【题型】解答题　【知识点】平面几何　【难度】medium
如图，\(\text{Rt}\triangle ABC\) 中，\(\angle ABC = 90^\circ\)，\(BC = 2\)，\(\tan \angle ACB = \frac{1}{2}\)，过点 \(A\) 的直线 \(l\) 与边 \(BC\) 平行，点 \(O\) 在射线 \(BA\) 上，\(\odot O\) 是以 \(O\) 为圆心，\(OB\) 为半径的圆.

(1) 当直线 \(AC\) 与 \(\odot O\) 相切时，求 \(OB\) 的长；

(2) 当直线 \(l\) 与 \(\odot O\) 相交时，交点记为点 \(E\)、\(F\)，且点 \(E\) 在点 \(F\) 的右边；以 \(C\) 为圆心、\(CE\) 为半径长作 \(\odot C\) 与 \(\odot O\) 的另一个交点记为 \(G\)。

$\text{\textcircled{1}}$ 若四边形 \(ABCE\) 是矩形，求 \(OB\) 的长；

$\text{\textcircled{2}}$ 若 \(\triangle AEC\) 是以 \(AE\) 为腰的等腰三角形，求 \(\angle AEG\) 的正切值.
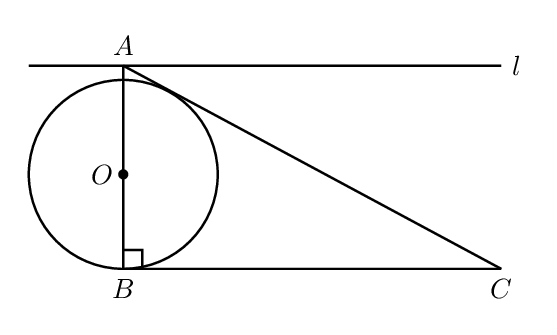
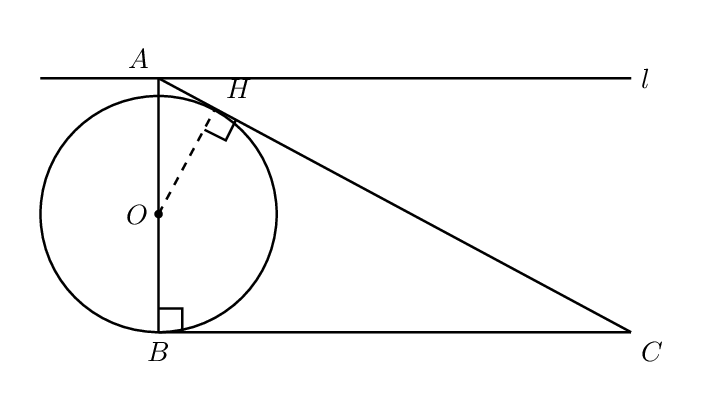
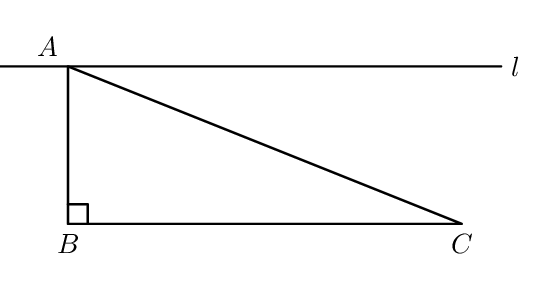
【解答】
\pagestyle{empty}
\noindent
【详解】（1）解：作 \(OH \perp AC\) 于 \(H\)，

\(\because AC\) 与 \(\odot O\) 相切

\(\therefore\) 设 \(OB = OH = r\),

在 \(\text{Rt}\triangle ABC\) 中

\(BC = 2\), \(\tan \angle ACB = \frac{1}{2}\),

\(\therefore AB = BC \cdot \tan \angle ACB = 1\),

\(\ AC = \sqrt{5}\), \(\sin \angle BAC = \frac{2\sqrt{5}}{5}\).

\(\therefore OA = 1 - r\).

在 \(\text{Rt}\triangle OAH\) 中

\(\sin \angle BAC = \frac{OH}{OA}\),

\(\therefore \frac{r}{1 - r} = \frac{2\sqrt{5}}{5}\),

\(\therefore r = 2\sqrt{5} - 4\),

(2) $\text{\textcircled{1}}$ \(\because\) 四边形 \(ABCE\) 是矩形,

\(\therefore AE = BC = 2\),

设 \(OB = OE = r\), 则 \(OA = r - 1\),

在 \(\text{Rt}\triangle OAH\) 中, \(OA^2 + AE^2 = OE^2\),

\(\therefore (r - 1)^2 + 2^2 = r^2\),

\(\therefore r = \frac{5}{2}\),

\(\therefore OB = \frac{5}{2}\);

$\text{\textcircled{2}}$ 若 \(\triangle AEC\) 是以 \(AE\) 为腰的等腰三角形,

那么 \(AE = AC\) 或 \(AE = CE\).

设 \(OC\) 与 \(l\) 相交于点 \(P\),

\(\because \odot O\) 与 \(\odot C\) 相交于 \(E\), \(G\),

\(\therefore OC \perp EG\),

又 \(\because \angle OAP = 90^\circ\),

\(\therefore \angle AOP + \angle APO = \angle EPC + \angle AEG = 90^\circ\),

又 \(\because \angle APO = \angle EPC\),

\(\therefore \angle AOP = \angle AEG\),

(i) 当 \(AE = AC = \sqrt{5}\) 时，

\(\because OA^2 + AE^2 = OE^2\),

\(\therefore (r - 1)^2 + (\sqrt{5})^2 = r^2\)，解得：\(r = 3\)，

\(\therefore OB = 3\),

\(\because \tan \angle AEG = \tan \angle AOP = \frac{BC}{OB}\),

\(\therefore \tan \angle AEG = \frac{2}{3}\),

(ii) 当 \(AE = CE\) 时，作 \(EN \perp AC\)，

\(\therefore AN = \frac{1}{2}AC = \frac{\sqrt{5}}{2}\),

\(\because l \parallel BC\),

\(\therefore \angle EAC = \angle ACB\)，即 \(\cos \angle EAC = \cos \angle ACB\)，

\(\therefore \frac{\frac{\sqrt{5}}{2}}{AE} = \frac{2}{\sqrt{5}}\),

解得 \(AE = \frac{5}{4}\),

设 \(OB = OE = r\)，则 \(OA = r - 1\)，在 \(\text{Rt}\triangle OAE\) 中，

\((r - 1)^2 + \left(\frac{5}{4}\right)^2 = r^2\),

\(r = \frac{41}{32}\),

\(\therefore \tan \angle AEG = \frac{64}{41}\).

综上所述，\(\tan \angle AEG = \frac{2}{3}\) 或 \(\frac{64}{41}\).
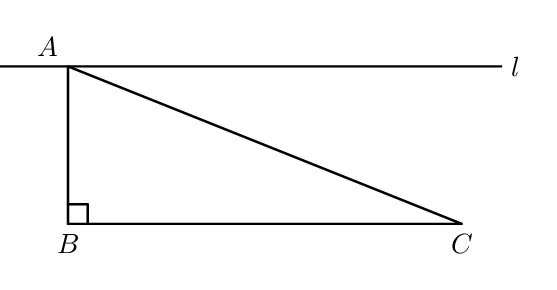